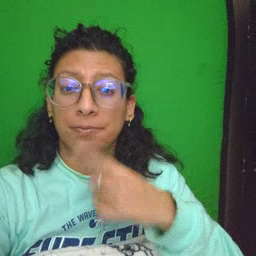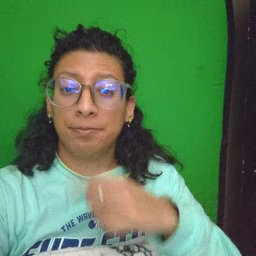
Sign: lips